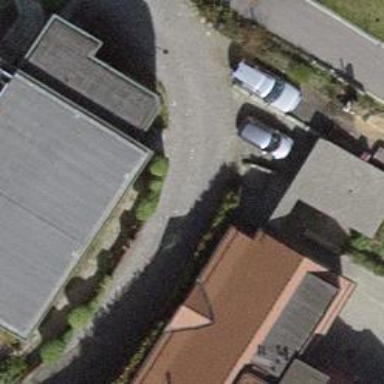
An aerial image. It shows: Residential road with cobblestone surface.